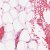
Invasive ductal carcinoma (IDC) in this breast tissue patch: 0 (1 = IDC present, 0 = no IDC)